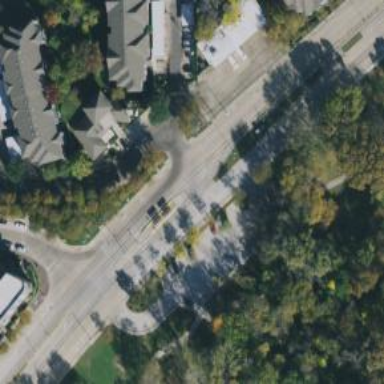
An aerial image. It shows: Secondary road with embedded tram rails.